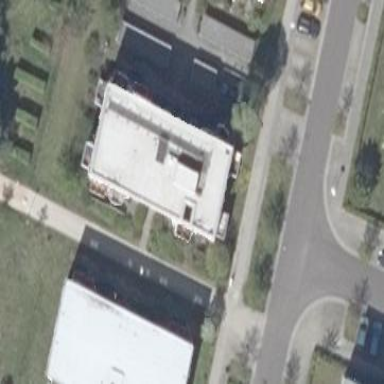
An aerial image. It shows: Building with apartments and flat roof.